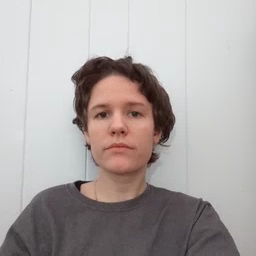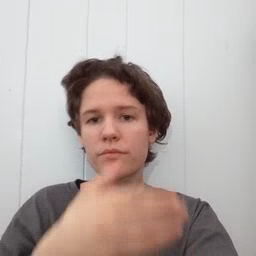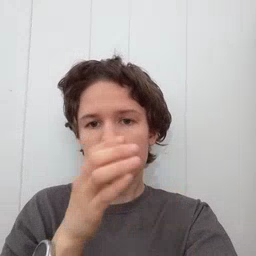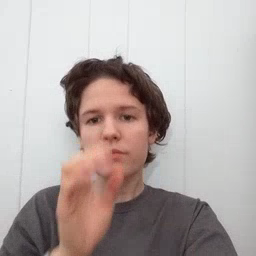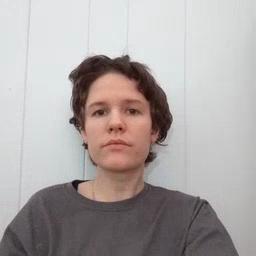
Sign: drink